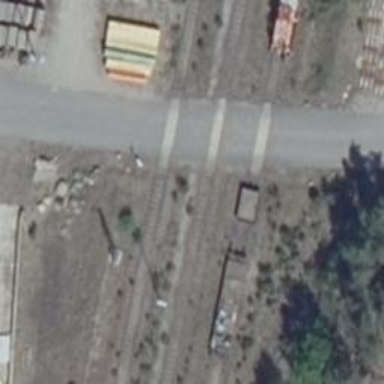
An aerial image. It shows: Level crossing along the railway.